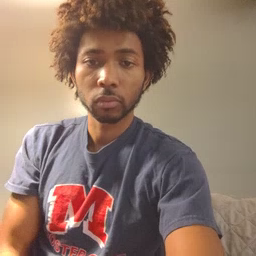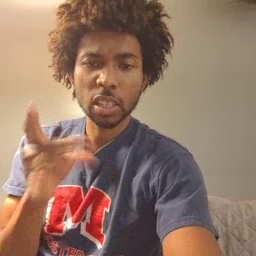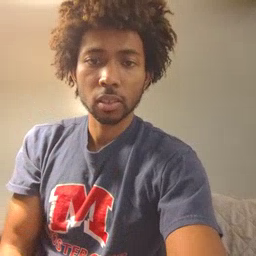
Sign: hate